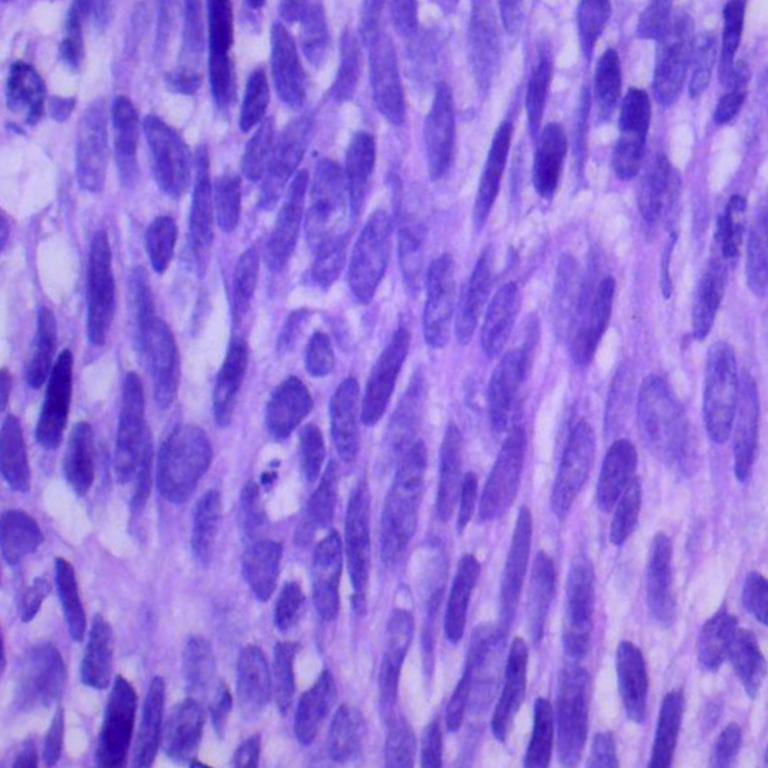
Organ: lung
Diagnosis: squamous carcinomas